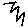
Label: zigzag